Field crop: tomato
Growth stage: 2
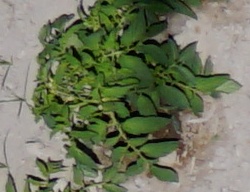
Species: tomato